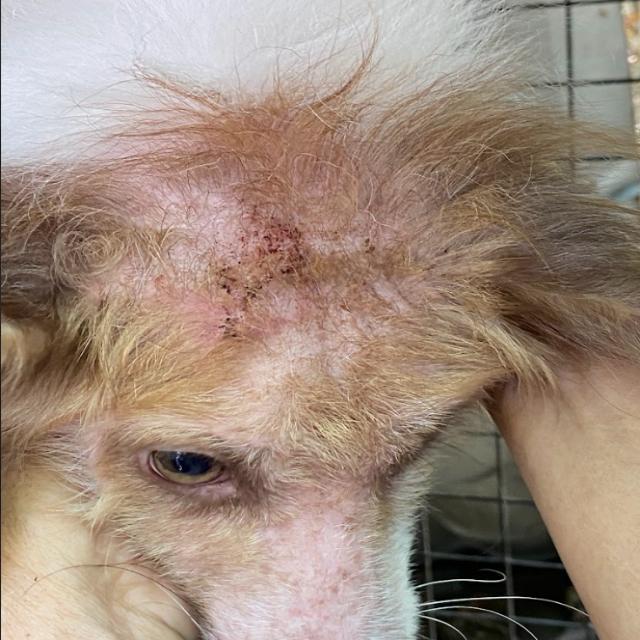
Canine demodicosis (Demodex mange) — caused by Demodex canis mites. Presents with alopecia, follicular papules, pustules, and comedones. Often localized on face and forelimbs.